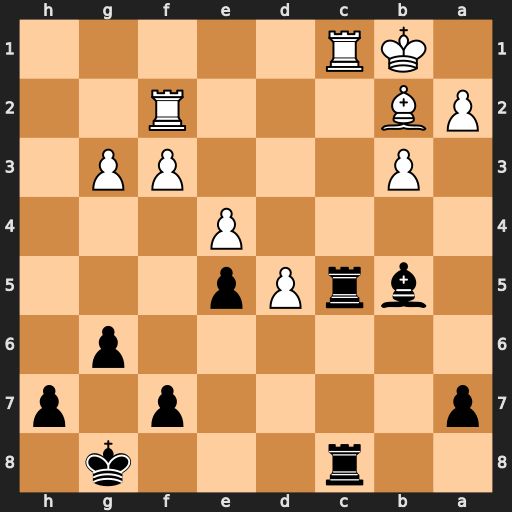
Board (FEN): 2r3k1/p4p1p/6p1/1brPp3/4P3/1P3PP1/PB3R2/1KR5
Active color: b
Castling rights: -
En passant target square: -
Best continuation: Bd3+ Ka1 Rxc1+ Bxc1 Rxc1+